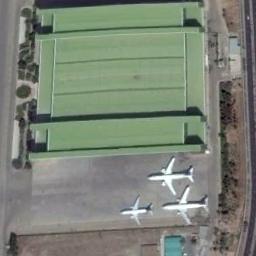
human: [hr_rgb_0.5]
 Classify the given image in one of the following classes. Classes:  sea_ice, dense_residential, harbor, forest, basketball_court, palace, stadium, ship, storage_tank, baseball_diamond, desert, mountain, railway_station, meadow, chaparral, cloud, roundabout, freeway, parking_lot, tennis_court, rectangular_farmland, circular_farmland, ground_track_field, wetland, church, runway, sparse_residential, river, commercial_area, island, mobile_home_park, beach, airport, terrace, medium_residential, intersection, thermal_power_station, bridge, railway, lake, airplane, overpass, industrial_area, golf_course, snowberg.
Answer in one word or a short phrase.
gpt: airplane